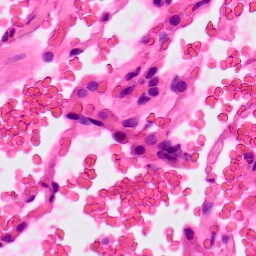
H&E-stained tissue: Lung